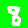
Digit: 8